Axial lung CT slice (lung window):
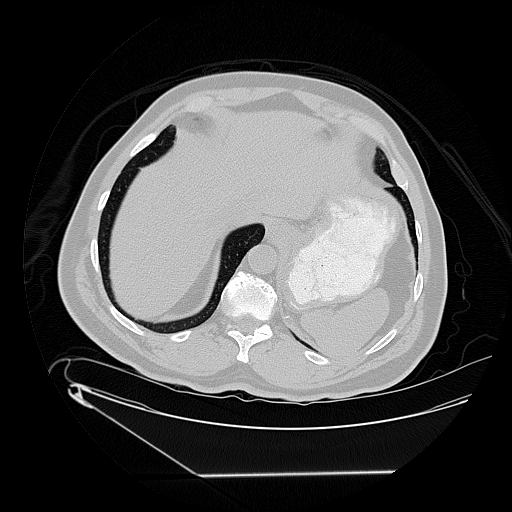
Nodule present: no